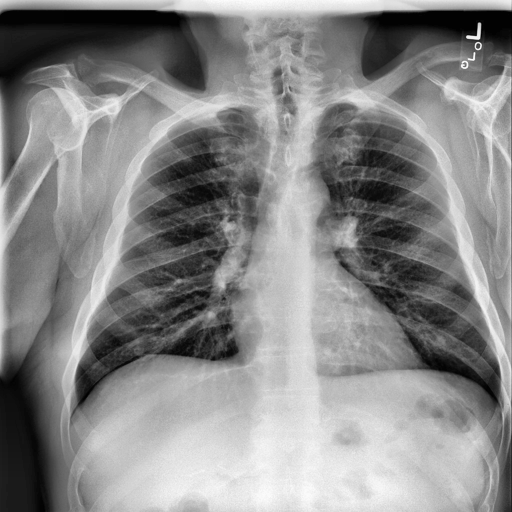
Finding: NORMAL